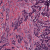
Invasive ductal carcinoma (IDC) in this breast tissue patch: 1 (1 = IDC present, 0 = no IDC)